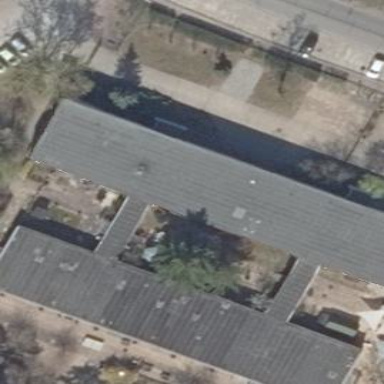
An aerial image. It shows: Kindergarten.